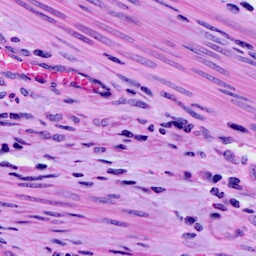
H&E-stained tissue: Cervix